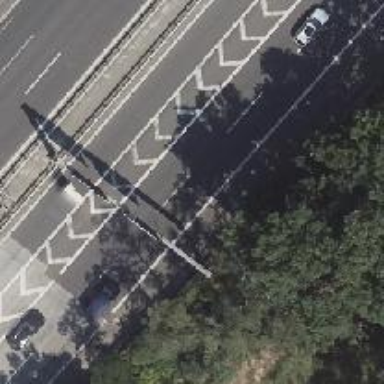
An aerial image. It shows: Motorway link.